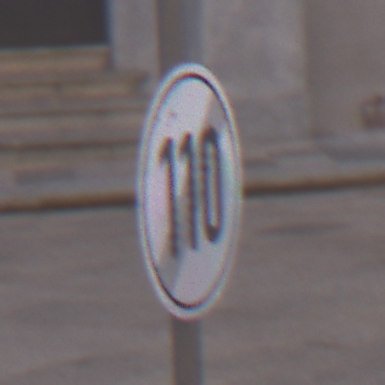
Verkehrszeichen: EndeGeschwindigkeit110
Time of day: MorningAfternoon
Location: Outdoor (Urban)
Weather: PartlyCloudy
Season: NotSpecified
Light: Natural